Aerial crown-view tile of a tropical tree (Barro Colorado Island, Panama), acquired 20240716:
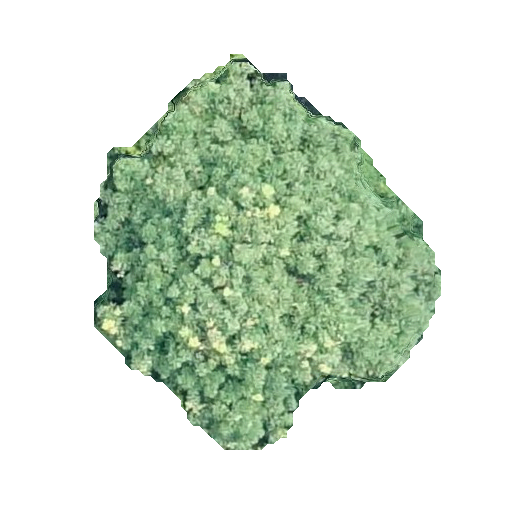
Species: Sterculia apetala
GBIF accepted scientific name: Sterculia apetala
Crown area: 141.068 m²